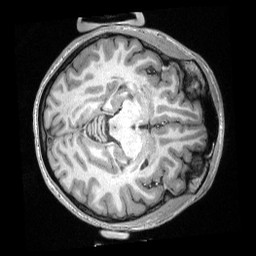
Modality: T1w
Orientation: axial
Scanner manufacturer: siemens
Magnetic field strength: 3 T
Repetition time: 2.3 s
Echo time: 0.00308 s